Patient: sex F, age 61
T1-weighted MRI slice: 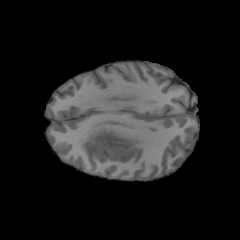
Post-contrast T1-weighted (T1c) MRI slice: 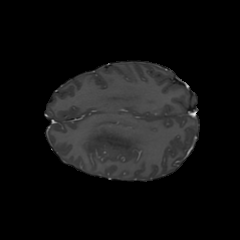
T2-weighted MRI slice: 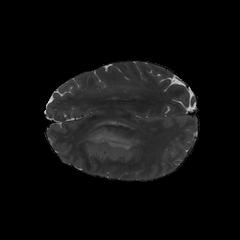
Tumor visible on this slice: yes
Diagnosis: Glioblastoma, IDH-wildtype
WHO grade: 4